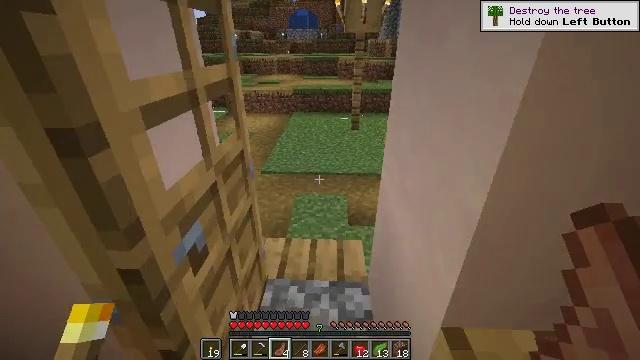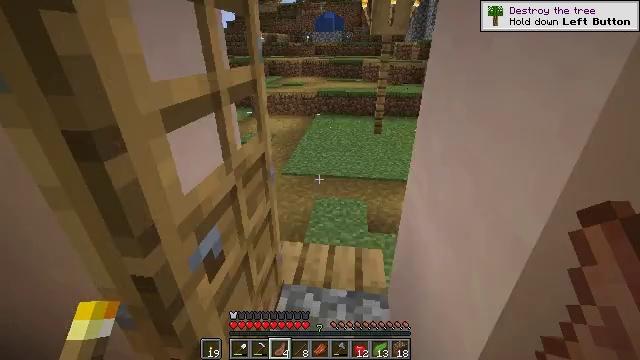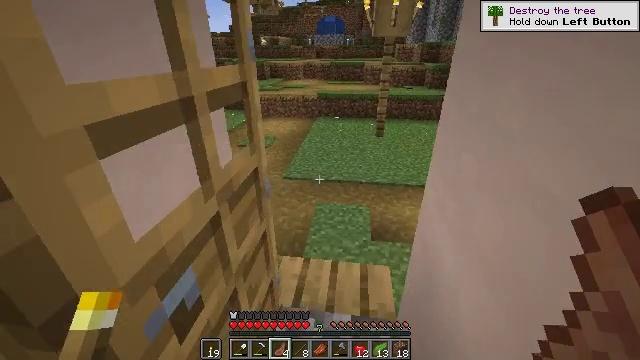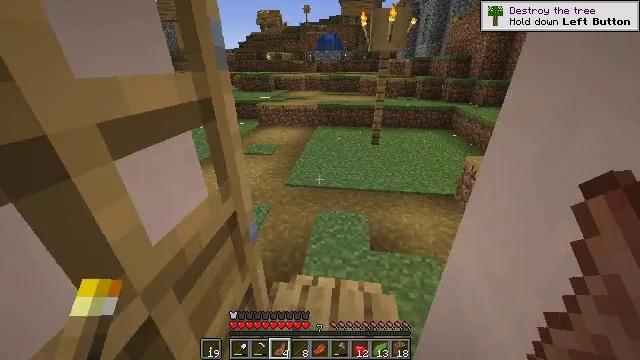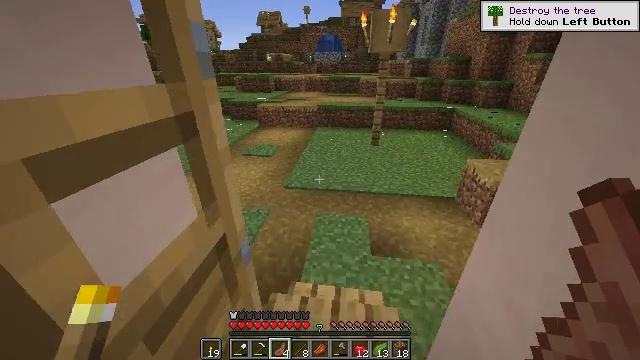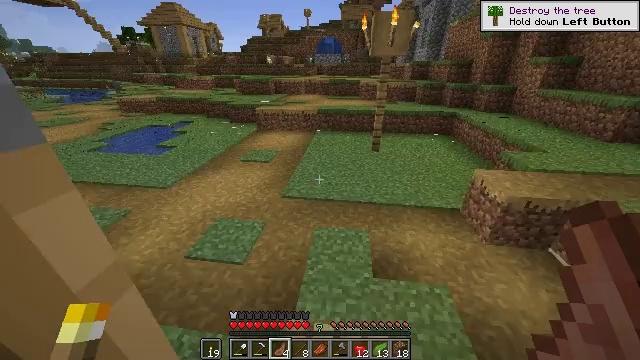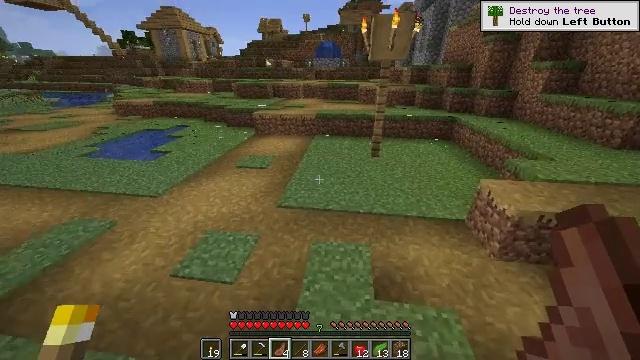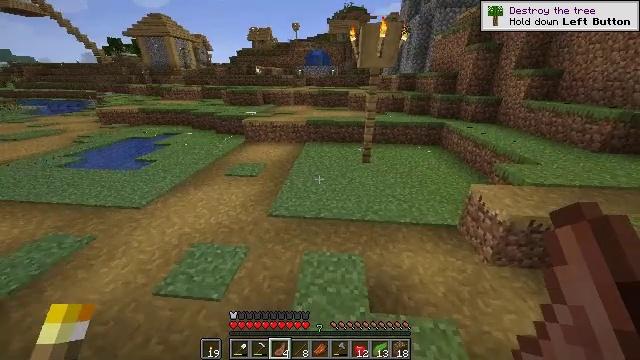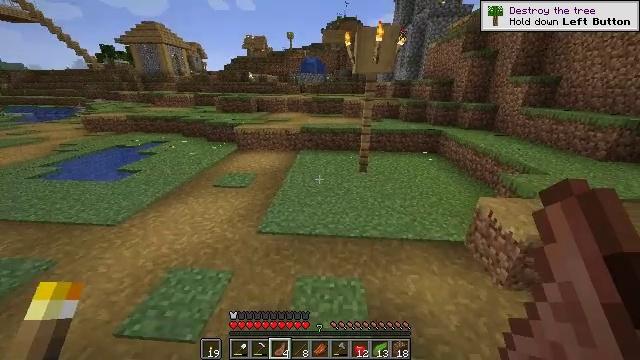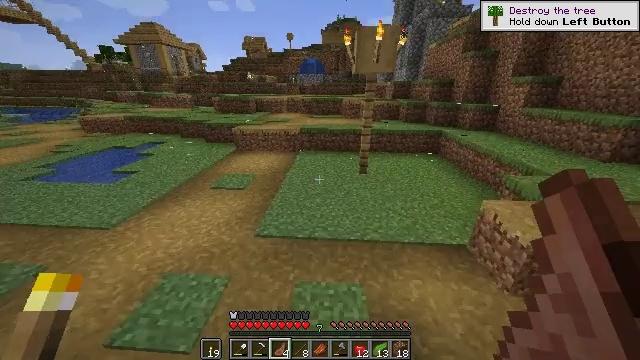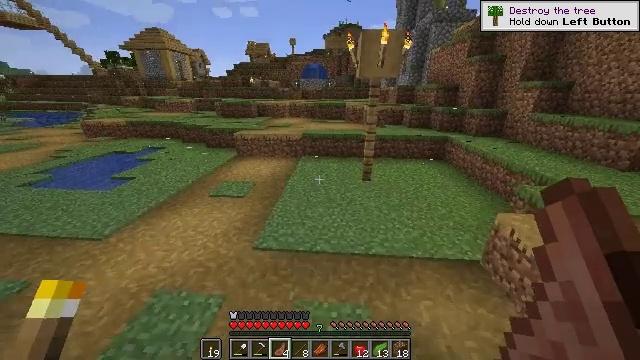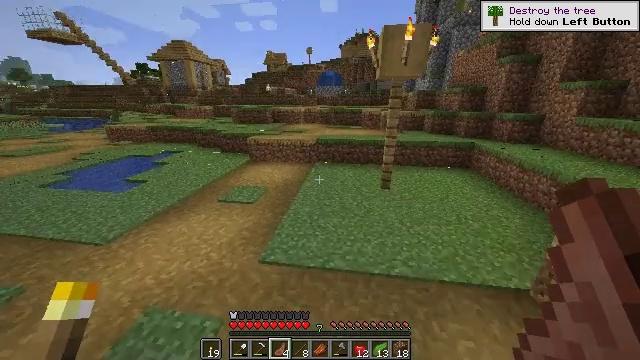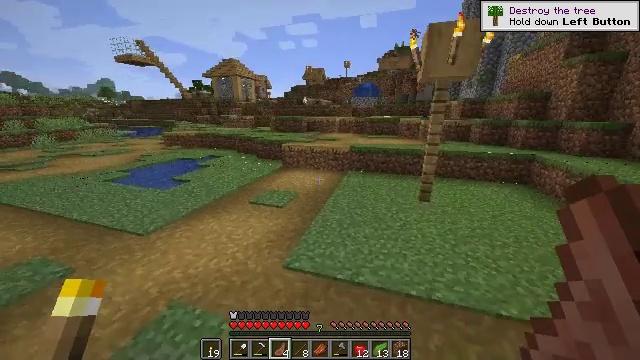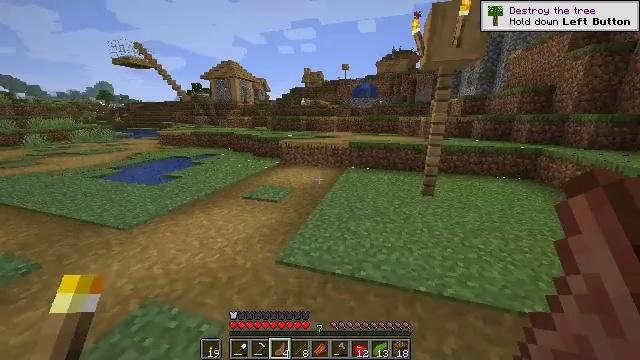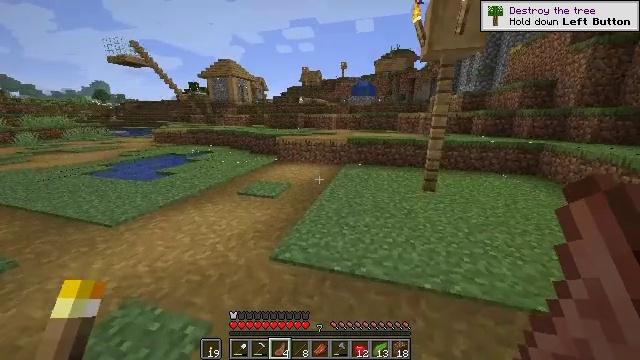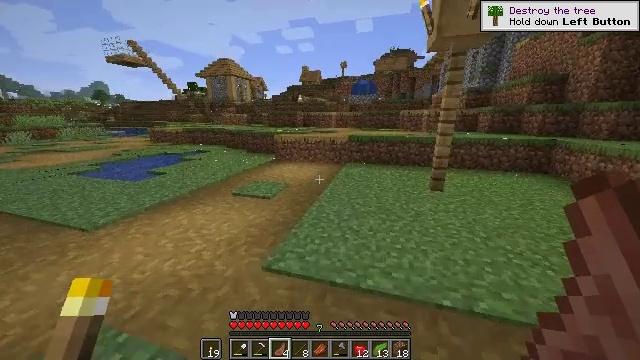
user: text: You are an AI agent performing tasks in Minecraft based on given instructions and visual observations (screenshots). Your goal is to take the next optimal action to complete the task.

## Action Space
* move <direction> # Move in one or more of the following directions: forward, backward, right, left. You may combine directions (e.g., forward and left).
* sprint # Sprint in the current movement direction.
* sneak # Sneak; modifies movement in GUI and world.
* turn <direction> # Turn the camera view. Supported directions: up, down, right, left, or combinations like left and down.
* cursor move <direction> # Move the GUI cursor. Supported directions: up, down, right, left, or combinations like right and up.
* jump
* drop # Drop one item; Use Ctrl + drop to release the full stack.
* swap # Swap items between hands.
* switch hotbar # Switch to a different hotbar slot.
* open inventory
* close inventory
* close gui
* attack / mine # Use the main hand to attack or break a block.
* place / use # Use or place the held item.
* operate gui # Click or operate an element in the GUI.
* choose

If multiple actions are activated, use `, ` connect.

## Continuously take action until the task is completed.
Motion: motion action
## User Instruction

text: Attack the white bed to collect it.
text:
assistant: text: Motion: move forward, sprint, turn left
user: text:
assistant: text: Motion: move forward, sprint
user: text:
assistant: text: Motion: move forward
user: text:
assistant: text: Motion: move forward
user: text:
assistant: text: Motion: move forward
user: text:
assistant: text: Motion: move forward
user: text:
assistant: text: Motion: move forward, sprint, turn right and up
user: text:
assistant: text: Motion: move forward, sprint, turn right and up
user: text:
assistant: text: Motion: move forward, sprint
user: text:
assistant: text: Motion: move forward, turn up
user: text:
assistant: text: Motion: move forward, turn left and up
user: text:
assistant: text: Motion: move forward, sprint, turn left and up
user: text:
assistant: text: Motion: move forward, sprint
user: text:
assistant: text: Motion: move forward, sprint
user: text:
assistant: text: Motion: move forward, sprint
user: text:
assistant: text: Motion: move forward
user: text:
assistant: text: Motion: move forward
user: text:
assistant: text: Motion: move forward, sprint
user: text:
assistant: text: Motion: move forward, sprint, turn left
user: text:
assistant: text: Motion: move forward, sprint, turn left and up
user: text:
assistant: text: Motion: move forward
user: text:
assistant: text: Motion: move forward
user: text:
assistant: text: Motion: move forward
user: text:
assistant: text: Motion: move forward
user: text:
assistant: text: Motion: move forward
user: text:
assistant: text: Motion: move forward
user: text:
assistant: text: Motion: move forward, sprint
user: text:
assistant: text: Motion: move forward, sprint
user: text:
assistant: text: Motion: move forward, sprint
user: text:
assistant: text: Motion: move forward, sprint